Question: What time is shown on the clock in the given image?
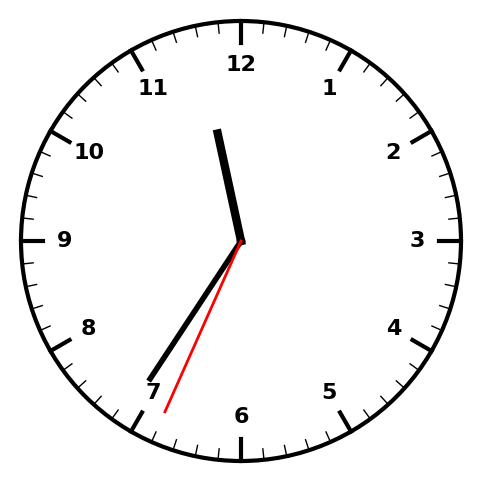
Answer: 11:35:34